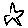
Label: star